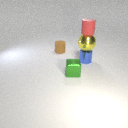
large yellow metal sphere above small blue metal cylinder